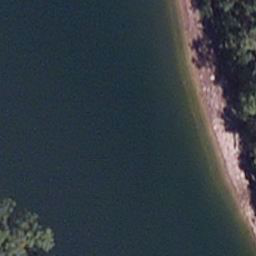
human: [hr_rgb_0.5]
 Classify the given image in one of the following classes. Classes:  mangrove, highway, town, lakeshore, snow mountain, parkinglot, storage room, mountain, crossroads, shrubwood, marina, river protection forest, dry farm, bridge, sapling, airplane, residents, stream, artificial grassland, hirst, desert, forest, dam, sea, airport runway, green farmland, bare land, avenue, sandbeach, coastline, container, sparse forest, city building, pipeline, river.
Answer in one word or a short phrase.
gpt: lakeshore